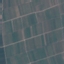
Land use / land cover class: PermanentCrop